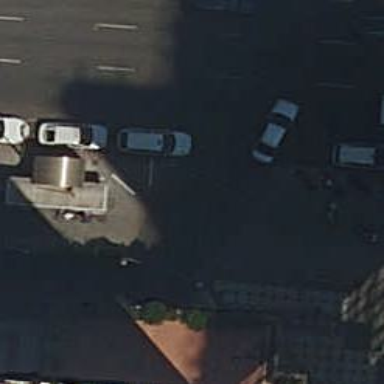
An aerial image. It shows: Taxi stand.